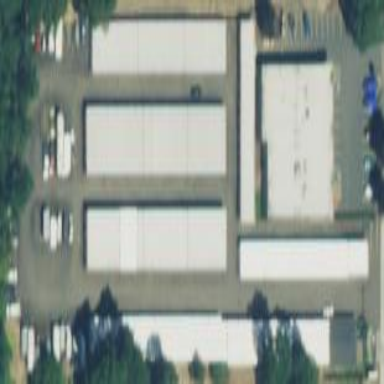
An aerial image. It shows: Storage rental shop belonging to the Public Storage brand.